Question: I am trying to copy a text effect using css3
Here is the image of the text I am trying to copy:

Here is what I have upto now:
'''
h1 {
font-size:4em;
color: #E6012F;
text-shadow:
3px 3px 0 #888087,
-1px -1px 0 #888087,
1px -1px 0 #888087,
-1px 1px 0 #888087,
1px 1px 0 #888087;
}
'''
The main problem here is, how do I do the text white outline?
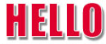
Answer: All of those shadows aren't needed, you can achieve the desired affect with just this:
'''
text-shadow: 1px 1px 1px #fff, 2px 2px 2px #111;
'''
Shadow placement works by hierarchy of when it was defined in the statement, so placing the white shadow at the start will layer it on top of the gray shadow and cause it to look like a border.
It's also worth noting that the white border will only display over the shadow and not around the text, thus placing the text on a darker background would show no white border towards the top and left sides of the word.